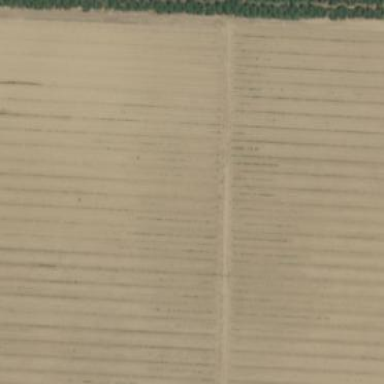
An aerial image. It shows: Orchard.